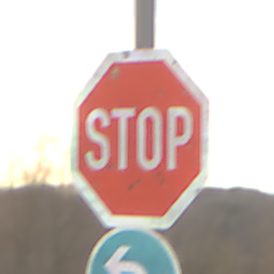
Verkehrszeichen: Stop
Zusatzzeichen unten: VorgeschriebeneFahrtrichtungLinks
Umgebung: Outdoor, Nature
Tageszeit: SunriseSunset
Wetter: PartlyCloudy
Licht: Natural
Jahreszeit: NotSpecified
Kontrast: LowContrast